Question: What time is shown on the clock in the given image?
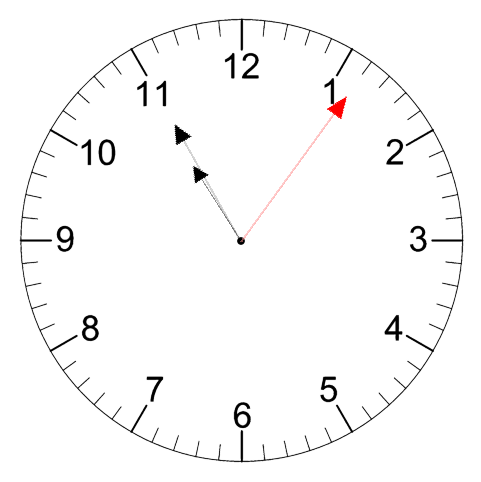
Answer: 10:55:06